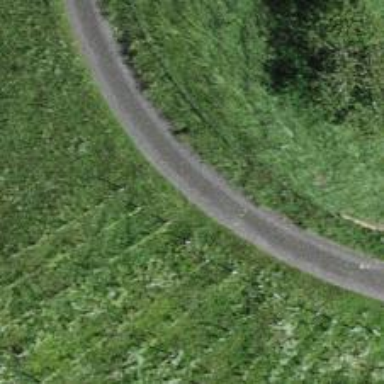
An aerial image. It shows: Well-maintained track road of grade 1.